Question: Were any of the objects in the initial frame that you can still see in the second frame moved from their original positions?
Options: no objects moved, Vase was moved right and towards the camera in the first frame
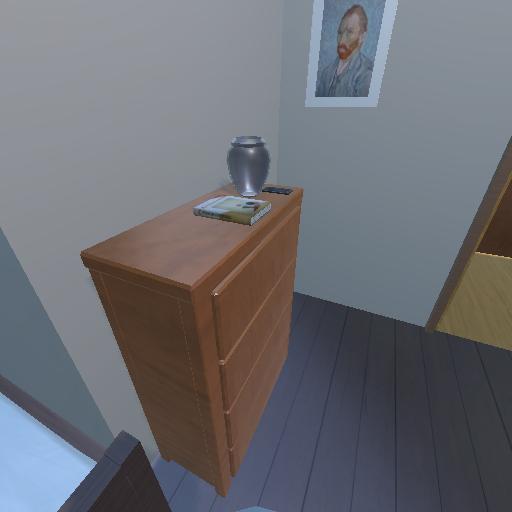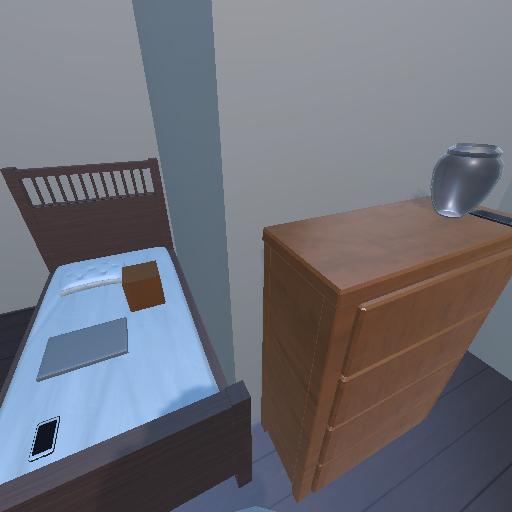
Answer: no objects moved